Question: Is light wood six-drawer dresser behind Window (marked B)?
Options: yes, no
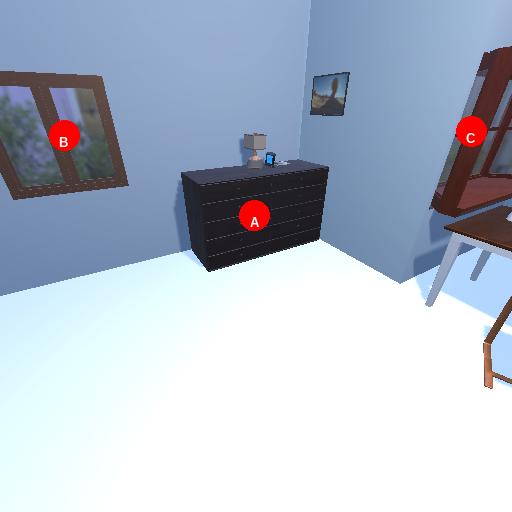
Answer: yes